Question:
That's more or less the idea I have, I've been today coding and I didn't know how to do that. I more or less understand the grid system of rows and columns, what I don't know how to create a column vertically in the grid system. Sorry for the screen capture, but I'm late and I have to leave my house and I needed to ask this just now.
Thanks for you help
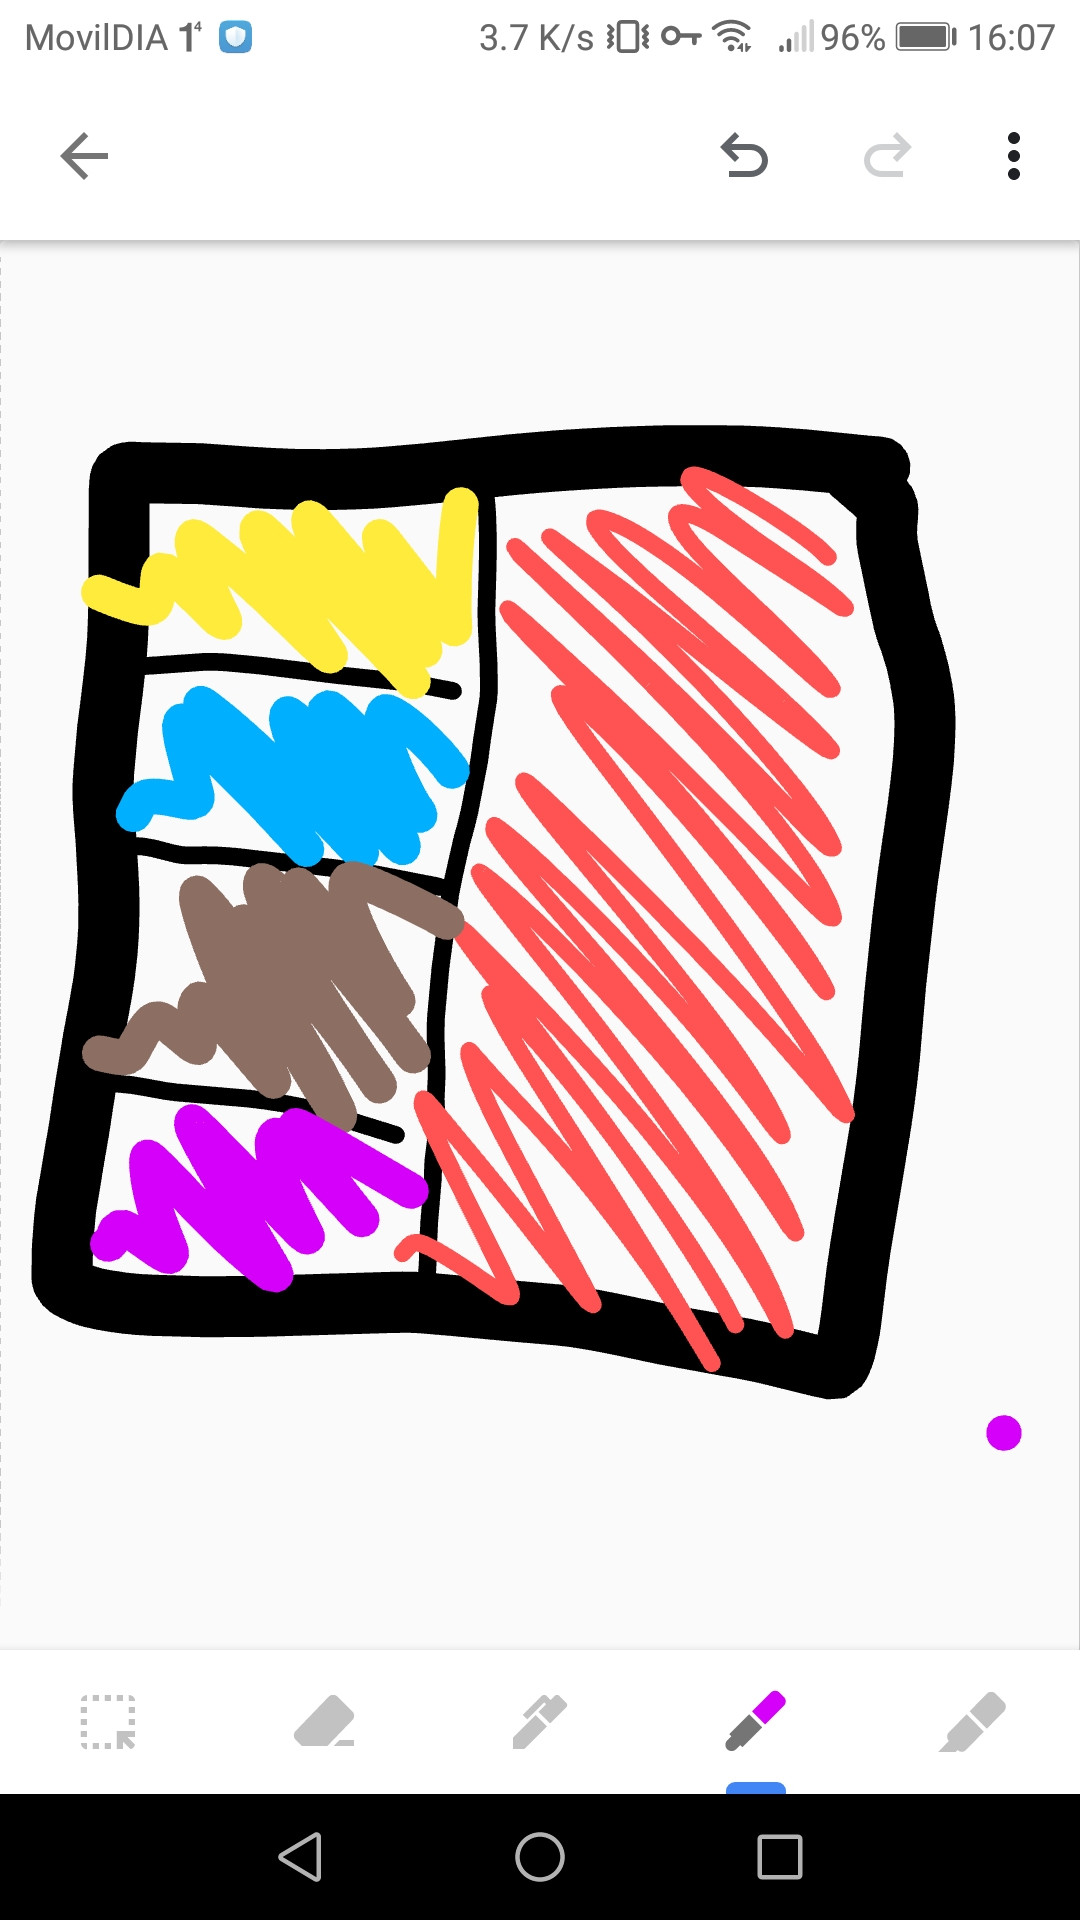
Answer: You just need to make a row with two columns and add other rows in first column.
'''
<link rel="stylesheet" href="https://stackpath.bootstrapcdn.com/bootstrap/4.3.1/css/bootstrap.min.css" integrity="sha384-ggOyR0iXCbMQv3Xipma34MD+dH/1fQ784/j6cY/iJTQUOhcWr7x9JvoRxT2MZw1T" crossorigin="anonymous">
<div class="container">
<div class="row">
<div class="col">
<div class="row" style="background-color: yellow">
a
</div>
<div class="row" style="background-color: blue">
a
</div>
<div class="row" style="background-color: brown">
a
</div>
<div class="row" style="background-color: magenta">
a
</div>
</div>
<div class="col" style="background-color: red">
<div class="row">
b
</div>
</div>
</div>
</div>
'''